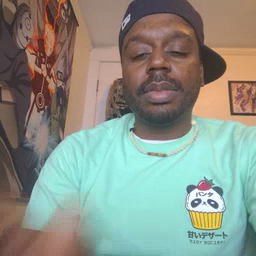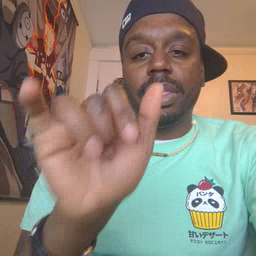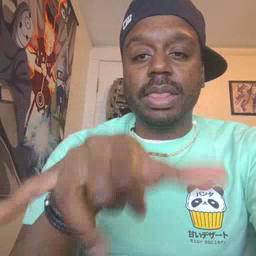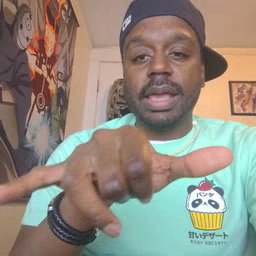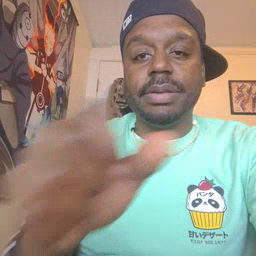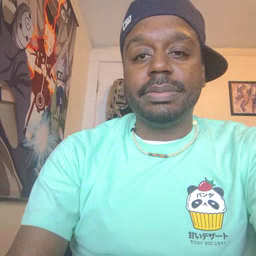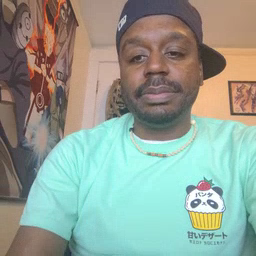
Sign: that